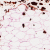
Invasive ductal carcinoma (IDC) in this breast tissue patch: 0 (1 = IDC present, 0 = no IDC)